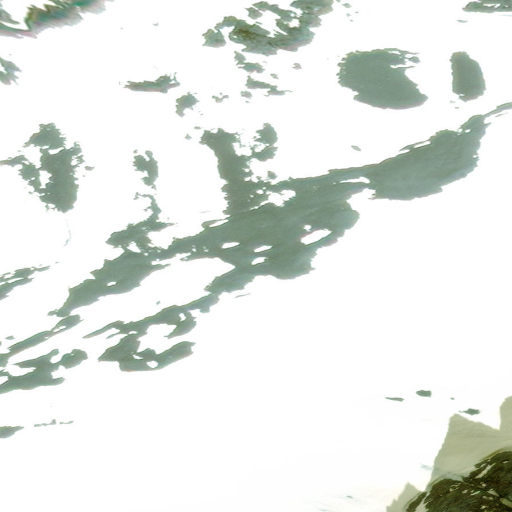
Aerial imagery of mountain in Alaska named Mount Yukla containing only unknown